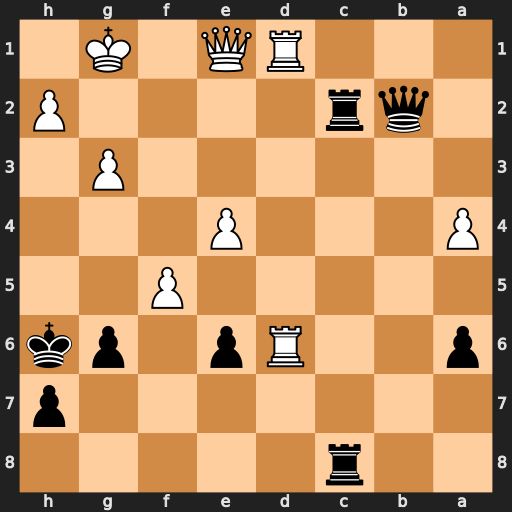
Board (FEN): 2r5/7p/p2Rp1pk/5P2/P3P3/6P1/1qr4P/3RQ1K1
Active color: b
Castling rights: -
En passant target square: -
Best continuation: Rg2+ Kf1 Rcc2 R1d2 Rcxd2